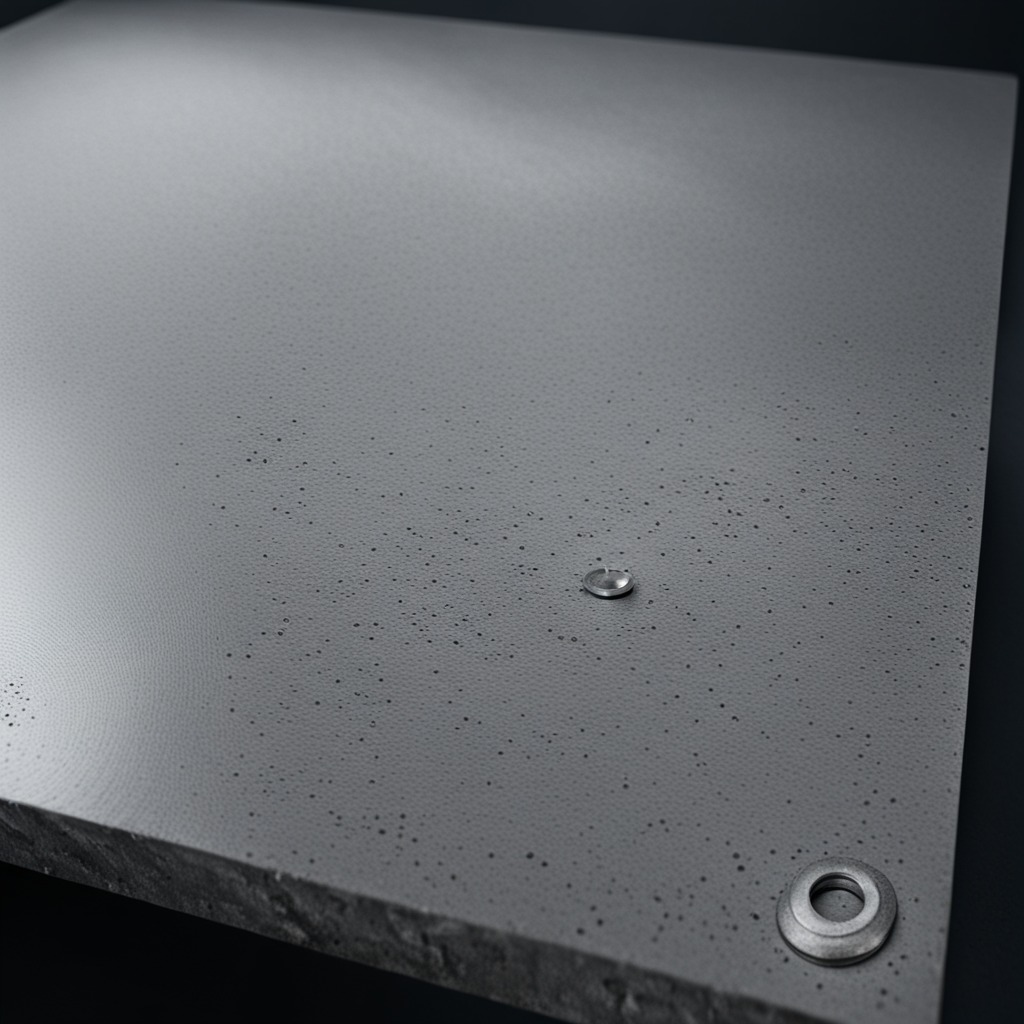
A flat metal washer is lying on a clean granite table inside a workshop at night.